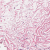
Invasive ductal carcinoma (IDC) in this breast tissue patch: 0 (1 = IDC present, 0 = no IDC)